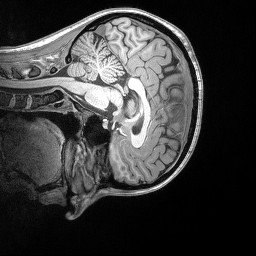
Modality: T1w
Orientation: sagittal
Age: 25
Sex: female
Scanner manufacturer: siemens
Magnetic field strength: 3 T
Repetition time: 2.53 s
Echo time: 0.00164 s